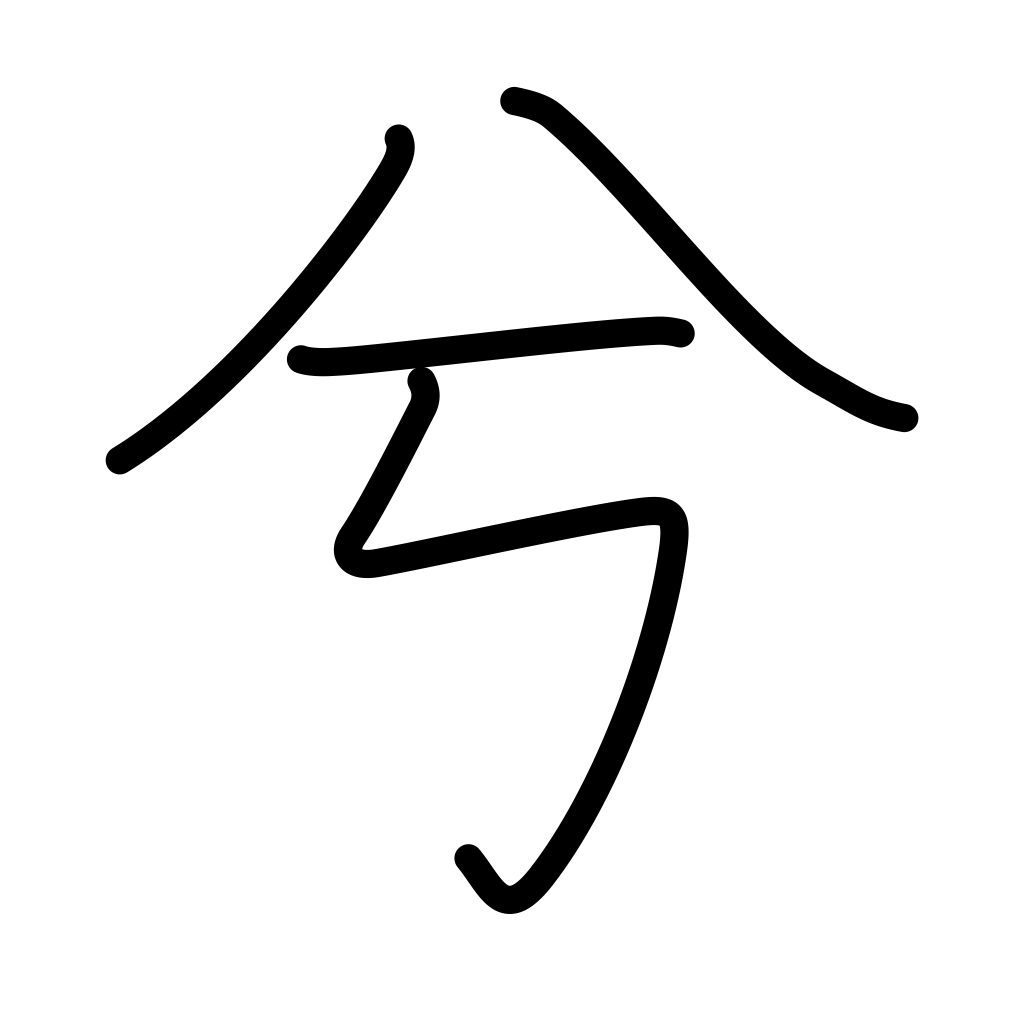
Meaning: auxiliary word for euphony or emphasis